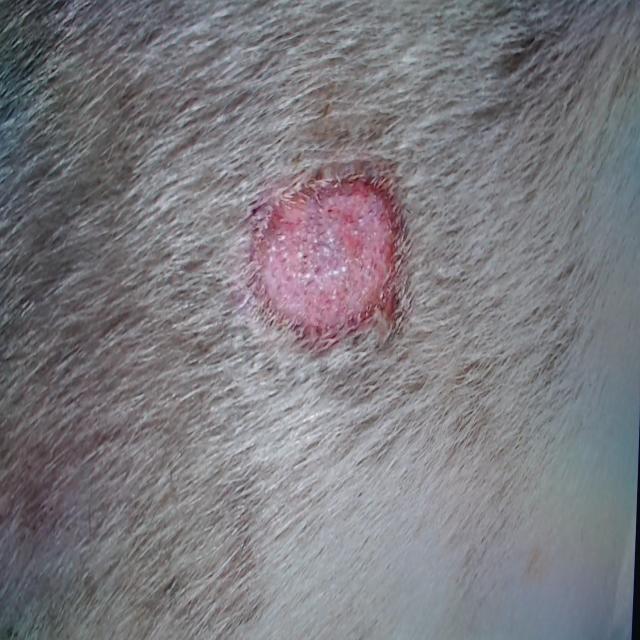
Canine ringworm (Dermatophytosis) — fungal infection caused by Microsporum or Trichophyton. Presents with circular alopecia, scaling, crusting, and broken hairs.